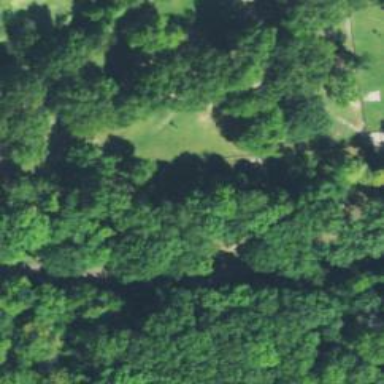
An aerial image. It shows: Disc golf hole.